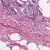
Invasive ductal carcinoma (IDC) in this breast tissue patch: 1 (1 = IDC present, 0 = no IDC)